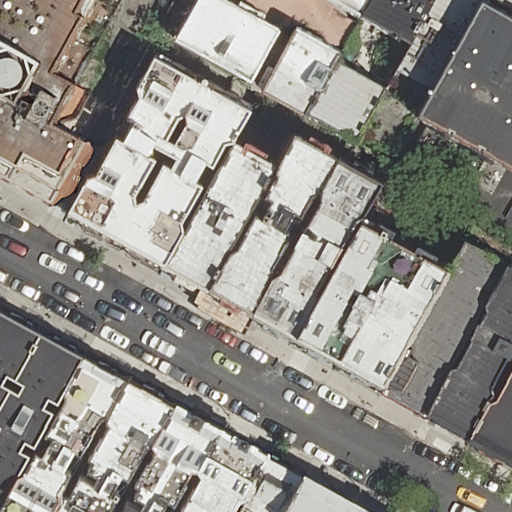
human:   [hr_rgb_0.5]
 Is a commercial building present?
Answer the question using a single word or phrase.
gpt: no

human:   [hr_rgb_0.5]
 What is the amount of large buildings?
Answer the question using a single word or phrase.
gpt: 5

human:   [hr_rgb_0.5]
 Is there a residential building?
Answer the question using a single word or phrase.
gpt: yes

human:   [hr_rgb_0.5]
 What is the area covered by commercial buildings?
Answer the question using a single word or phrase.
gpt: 0m2

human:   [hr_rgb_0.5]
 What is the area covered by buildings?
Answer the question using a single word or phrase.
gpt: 7570m2

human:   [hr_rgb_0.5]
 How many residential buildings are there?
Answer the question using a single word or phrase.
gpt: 25

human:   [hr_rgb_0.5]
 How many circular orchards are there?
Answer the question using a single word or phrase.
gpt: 0

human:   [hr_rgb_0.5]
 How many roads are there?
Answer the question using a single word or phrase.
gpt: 3

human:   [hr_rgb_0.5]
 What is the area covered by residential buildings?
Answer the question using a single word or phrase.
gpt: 7570m2

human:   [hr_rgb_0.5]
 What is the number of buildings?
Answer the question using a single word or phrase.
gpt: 25

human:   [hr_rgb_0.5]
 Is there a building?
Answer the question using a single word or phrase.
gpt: yes

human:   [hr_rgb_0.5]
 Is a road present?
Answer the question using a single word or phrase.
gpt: yes

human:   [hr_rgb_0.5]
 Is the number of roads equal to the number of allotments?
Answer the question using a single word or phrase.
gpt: no

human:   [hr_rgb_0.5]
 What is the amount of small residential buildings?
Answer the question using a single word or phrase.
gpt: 7

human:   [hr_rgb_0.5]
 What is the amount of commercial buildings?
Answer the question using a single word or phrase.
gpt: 0

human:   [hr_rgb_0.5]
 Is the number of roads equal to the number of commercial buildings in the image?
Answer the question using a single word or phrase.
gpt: no

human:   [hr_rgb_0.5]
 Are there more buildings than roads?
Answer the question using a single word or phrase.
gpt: yes

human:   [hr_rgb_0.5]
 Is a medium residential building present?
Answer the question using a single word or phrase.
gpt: yes

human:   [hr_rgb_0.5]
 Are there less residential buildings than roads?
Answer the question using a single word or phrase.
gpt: no

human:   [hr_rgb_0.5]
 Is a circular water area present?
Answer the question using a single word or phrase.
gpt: no

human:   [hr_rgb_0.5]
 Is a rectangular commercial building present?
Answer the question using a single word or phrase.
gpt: no

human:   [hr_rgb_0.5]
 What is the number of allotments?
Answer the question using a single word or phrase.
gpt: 0

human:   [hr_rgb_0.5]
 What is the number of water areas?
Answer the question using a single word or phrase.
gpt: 0

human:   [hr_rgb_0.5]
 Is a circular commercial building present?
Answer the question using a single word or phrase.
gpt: no

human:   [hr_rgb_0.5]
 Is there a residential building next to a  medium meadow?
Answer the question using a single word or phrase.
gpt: no

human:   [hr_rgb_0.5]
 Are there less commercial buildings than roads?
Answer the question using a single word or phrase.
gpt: yes

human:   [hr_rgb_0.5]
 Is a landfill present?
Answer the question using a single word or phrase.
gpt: no

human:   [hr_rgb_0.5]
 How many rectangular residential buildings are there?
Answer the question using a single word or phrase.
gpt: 13

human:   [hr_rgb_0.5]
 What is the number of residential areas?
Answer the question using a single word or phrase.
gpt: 0

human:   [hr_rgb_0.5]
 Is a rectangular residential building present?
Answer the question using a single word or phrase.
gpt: yes

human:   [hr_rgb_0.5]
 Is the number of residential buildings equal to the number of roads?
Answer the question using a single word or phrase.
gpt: no

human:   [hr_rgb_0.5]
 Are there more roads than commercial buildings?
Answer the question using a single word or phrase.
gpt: yes

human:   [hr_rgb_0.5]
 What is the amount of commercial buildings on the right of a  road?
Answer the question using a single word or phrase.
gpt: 0

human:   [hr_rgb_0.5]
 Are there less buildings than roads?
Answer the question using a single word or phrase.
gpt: no

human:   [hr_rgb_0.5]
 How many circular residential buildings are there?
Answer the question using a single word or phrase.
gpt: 0

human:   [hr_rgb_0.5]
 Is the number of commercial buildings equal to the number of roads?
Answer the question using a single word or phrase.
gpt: no

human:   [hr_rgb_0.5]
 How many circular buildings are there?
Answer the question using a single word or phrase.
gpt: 0

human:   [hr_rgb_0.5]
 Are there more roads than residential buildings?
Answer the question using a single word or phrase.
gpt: no

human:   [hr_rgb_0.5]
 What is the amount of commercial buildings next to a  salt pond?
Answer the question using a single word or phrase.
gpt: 0

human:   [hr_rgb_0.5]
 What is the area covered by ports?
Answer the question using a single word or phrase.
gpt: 0m2

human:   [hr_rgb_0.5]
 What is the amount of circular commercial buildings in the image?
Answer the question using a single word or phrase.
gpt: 0

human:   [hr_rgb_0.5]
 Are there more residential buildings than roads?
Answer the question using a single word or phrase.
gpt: yes

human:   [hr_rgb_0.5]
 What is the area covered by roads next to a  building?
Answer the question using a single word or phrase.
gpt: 0m2

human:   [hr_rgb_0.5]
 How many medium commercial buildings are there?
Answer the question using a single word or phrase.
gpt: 0

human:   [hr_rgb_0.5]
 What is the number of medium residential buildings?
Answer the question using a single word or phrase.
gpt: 13

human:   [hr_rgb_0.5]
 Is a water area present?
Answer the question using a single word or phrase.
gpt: no

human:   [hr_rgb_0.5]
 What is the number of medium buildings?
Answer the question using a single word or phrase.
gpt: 13

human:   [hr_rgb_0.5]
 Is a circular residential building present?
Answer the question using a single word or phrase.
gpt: no

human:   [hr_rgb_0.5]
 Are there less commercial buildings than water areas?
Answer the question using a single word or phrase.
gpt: no

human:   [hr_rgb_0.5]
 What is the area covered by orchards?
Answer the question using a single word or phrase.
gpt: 0m2

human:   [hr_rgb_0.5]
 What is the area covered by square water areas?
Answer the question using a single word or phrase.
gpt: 0m2

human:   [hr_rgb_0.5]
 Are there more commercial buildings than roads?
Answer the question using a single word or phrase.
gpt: no

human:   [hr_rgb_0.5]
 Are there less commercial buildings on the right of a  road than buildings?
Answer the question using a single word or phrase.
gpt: yes

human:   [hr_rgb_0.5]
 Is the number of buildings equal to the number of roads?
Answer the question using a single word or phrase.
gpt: no

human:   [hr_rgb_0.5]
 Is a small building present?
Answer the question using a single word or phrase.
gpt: yes

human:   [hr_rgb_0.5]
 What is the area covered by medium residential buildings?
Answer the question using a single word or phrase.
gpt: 2943m2

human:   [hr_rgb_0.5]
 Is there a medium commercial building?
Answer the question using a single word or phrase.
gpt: no

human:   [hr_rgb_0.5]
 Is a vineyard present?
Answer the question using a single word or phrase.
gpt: no

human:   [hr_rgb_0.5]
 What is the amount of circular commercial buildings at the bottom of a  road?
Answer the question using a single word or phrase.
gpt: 0

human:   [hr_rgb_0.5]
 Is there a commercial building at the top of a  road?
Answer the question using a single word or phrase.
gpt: no

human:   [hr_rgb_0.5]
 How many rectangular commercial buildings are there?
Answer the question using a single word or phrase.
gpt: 0

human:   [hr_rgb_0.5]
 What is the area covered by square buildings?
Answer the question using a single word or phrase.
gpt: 0m2

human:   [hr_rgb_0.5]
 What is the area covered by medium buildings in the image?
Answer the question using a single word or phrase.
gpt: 2943m2

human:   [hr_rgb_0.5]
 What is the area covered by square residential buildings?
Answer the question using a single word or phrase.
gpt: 0m2